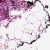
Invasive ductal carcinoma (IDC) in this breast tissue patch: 0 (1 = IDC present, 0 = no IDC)